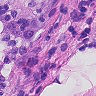
Metastatic tissue present: yes